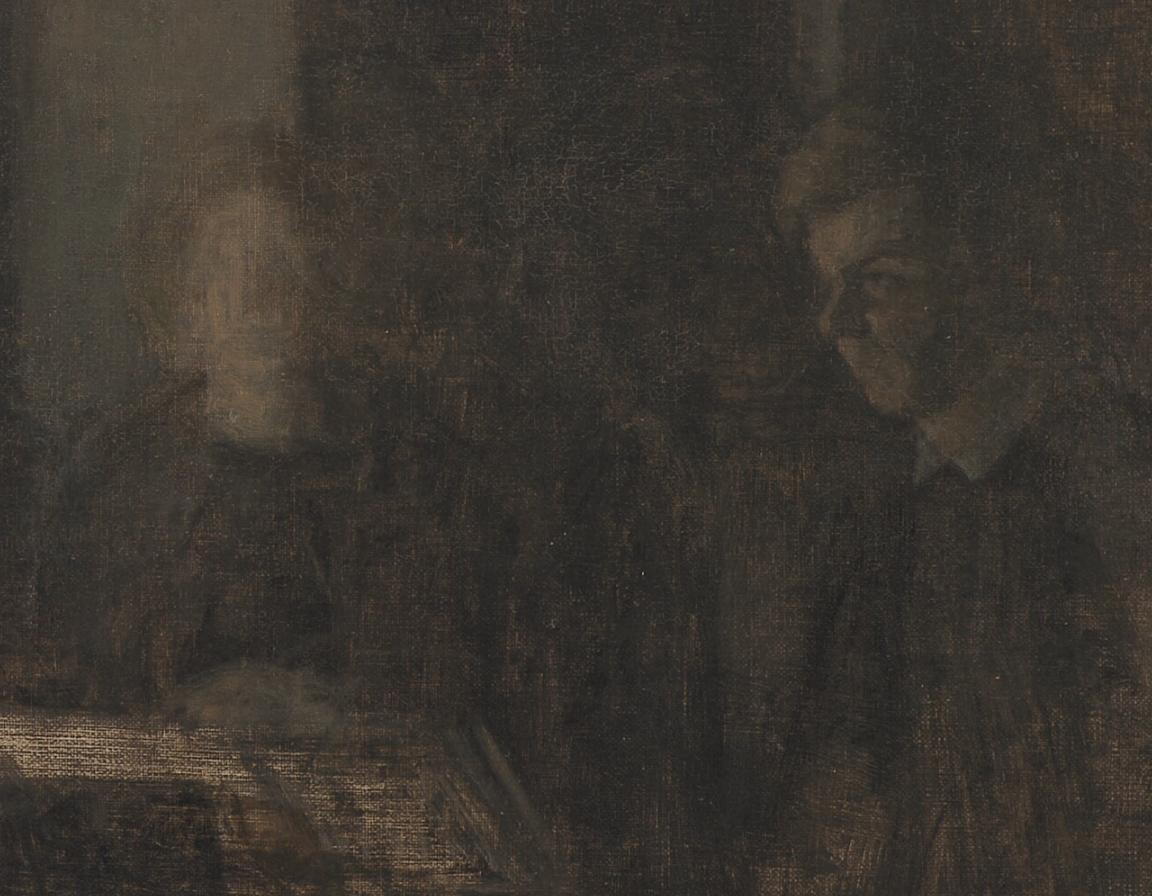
portrait painting, wide, dark interior, candlelight, two figures gathered around a white-clothed table in a near-dark interior, pale ghostly figure on left facing the viewer, figure in profile on the right, a dark window behind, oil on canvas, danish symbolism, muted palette